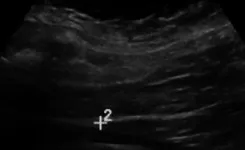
Complete renal ultrasound showed bilateral hydronephrosis, prominently worse on the left.
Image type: radiology (ultrasound)